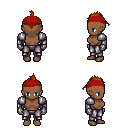
a pixel art fantasy rpg character, female body template, human, dark skin, steel arm armor, metal pants, brunette mohawk hairstyle, red bandana, metal gloves, four views (front, back, left, right), 2x2 character sprite sheet, small pixel art, hard edges, no anti-aliasing